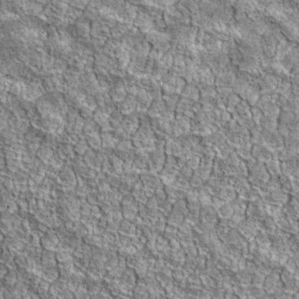
Label: non_frost